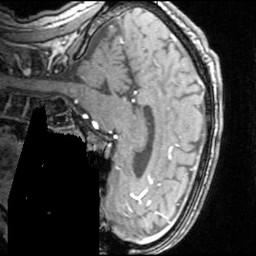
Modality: angio
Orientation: sagittal
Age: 34
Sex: male
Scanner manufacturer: siemens
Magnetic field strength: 3 T
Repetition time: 0.025 s
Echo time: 0.00334 s